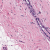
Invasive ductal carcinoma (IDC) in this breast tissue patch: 0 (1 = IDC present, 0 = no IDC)